Question: I have an issue with Jquery Tabs and to be more precise with padding between each tabs that, on my page, I create and delete several times.
Every time that I create and delete a tab, and extra space is left on tabs area:

Why the distance between [ Main Tab ] and [ Tab 1 ] is not the same between [ Tab 1 ] and [ Tab 9 ] considering that in the middle 8 new tabs has been created and removed?
'''
<div id='demo'>
<ul>
<li><a href="#main">Main Tab</a></li>
<li><a href="#ref">Tab 1</a></li>
</ul>
<div id='main'>Main</div>
<div id='ref'>Reference tab</div>
</div>
'''
'''
$( '#demo' ).tabs();
var tabs = $( "#demo" ).tabs();
var ul = tabs.find("ul");
//-- Create 10 tabs
for (i = 1; i < 10; i++) {
$( "<li><a href='#tab" + i + "'>Tab " + i + " </a></li>" ).appendTo(ul);
$( "<div id='tab" + i + "' style=''>This is the tab " + i + "</div>" ).appendTo(tabs);
}
tabs.tabs('refresh');
//-- Delete 9 tabs
for (i = 1; i < 9; i++) {
$( "#demo ul a[href^=#tab" + i + "]" ).remove();
$( "#demo div[id^=tab" + i + "]" ).remove();
}
tabs.tabs('refresh');
'''
This is the JsFiddle to reproduce it
<URL>
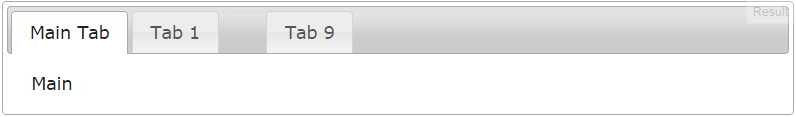
Answer: The problem is that you're removing just the anchors, and not the entire list items. Here's a fix:
'''
$( "#demo ul a[href^=#tab5]" ).parent('li').remove();
'''
<URL>
---
Rather than deleting them from the DOM, why not use the 'remove()' function?
'''
//-- Delete tabs 5, 6, and 7
for (i = 7; i > 4; i--) {
$("#demo").tabs('remove', i);
}
'''
<URL>
I'm working in reverse order because the indexes change after each operation.